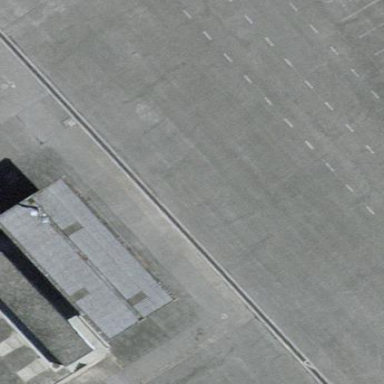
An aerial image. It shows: View of roof of building.